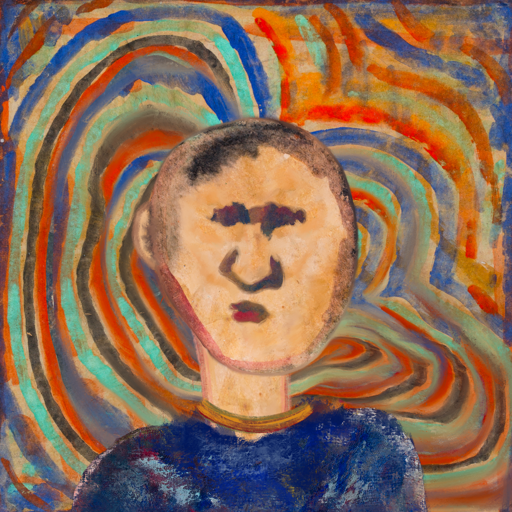
Background: Sisters, Head And Neck Front: Childish, Face Front: In_The_Sun, Bust: Irani, Hair Front: Blank, Head Accessory: Blank, Second Necklace: Blank, Necklace: Mother_And_Son_Son, Baby: Blank